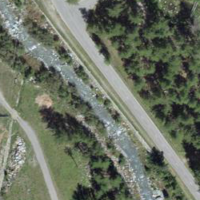
EUNIS habitat code: 31
Species observed at this site:
Aquila chrysaetos